Question: I've searched around and I'm really not sure why this happens.
Most of the time my app runs in GMT from devices using GMT, but I just span a server up in Singapore, so the time is 8hrs ahead. I'm seeing some strange behaviour with DateTime objects parsed from JSON:
My app received a JSON (ISO 8601) date like this:
> LastSync=2013-01-10T11:05:38.822Z
I'm using a simple .asmx web-service, that uses the built in JSON serializer for .Net 3.5, the automatically parsed DateTime object returns a date 8hrs ahead of what the JSON says it should be. Here's the function:
'''
<WebMethod()> _
<ScriptMethod(ResponseFormat:=ResponseFormat.Json)> _
Public Function SyncFlatTable(ByVal tableName As String, ByVal LastSync As DateTime)
Return WebServiceJSON.SyncFlatTable(tableName, LastSync)
End Function
'''
As you can see the LastSync as DateTime argument's value is 8hrs ahead:

The weird thing is if I return Now(), the JSON output from the web service is:
> newLastSend=/Date(1357817197087)/
Which using a timestamp to date online converter is no-longer 8hrs ahead.
Is this IIS's fault? I can't see any other culture settings everything else is neutral, why would it change the date? How do I stop it, or do I have to take what I'm given and adjust the date to an invariant culture date?
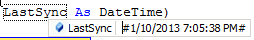
Answer: It seems that calling .toJSON on any date object, when it's converted to a string representation it is done so using a local date. I needed to adjust this to UTC so that when it's converted it does so with what the date should be for the server:
'''
function removeDateUTCOffSetForServer(obj) {
if (obj) {
for (prop in obj) {
if (obj[prop] instanceof Date) {
var d = obj[prop];
var utc = new Date(d.getTime() - (d.getTimezoneOffset() * 60000));
obj[prop] = utc;
}
}
}
return obj;
'''
}